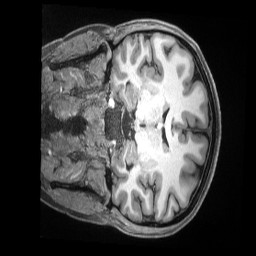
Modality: T1w
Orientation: coronal
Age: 23
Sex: female
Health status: ill
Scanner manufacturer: siemens
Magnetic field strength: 3 T
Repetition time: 2.5 s
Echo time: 0.00181 s